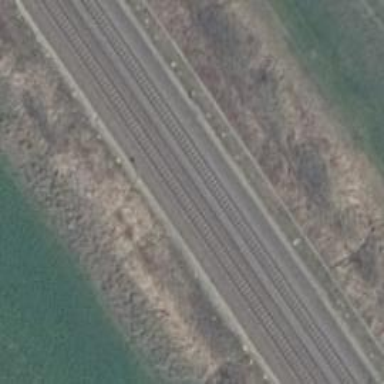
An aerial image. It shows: Railway signal.